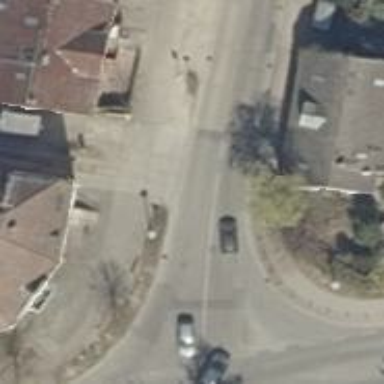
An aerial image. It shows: Unmarked road crossing.